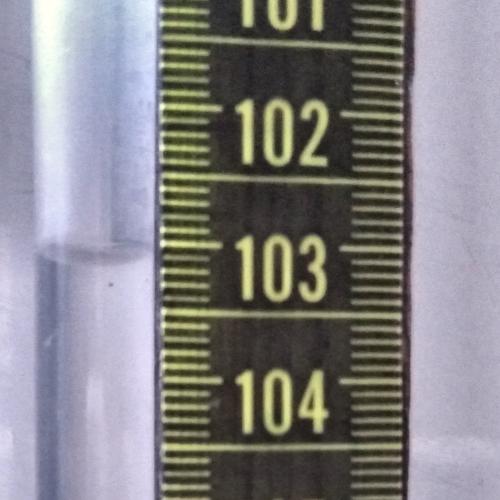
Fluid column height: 103.1 cm